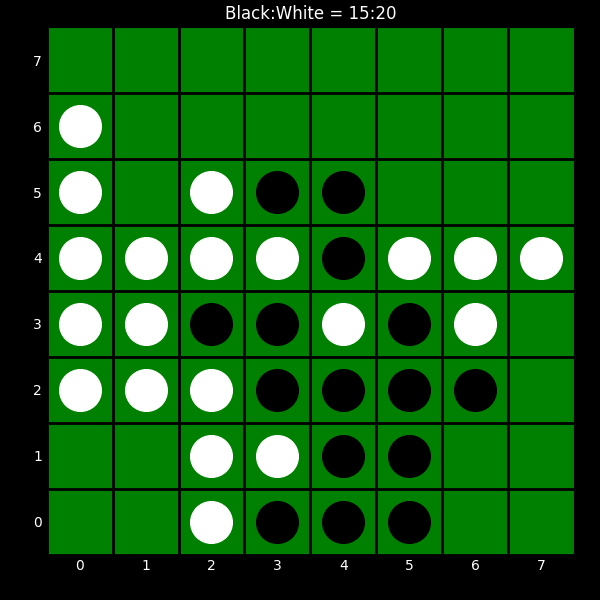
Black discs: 15
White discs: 20